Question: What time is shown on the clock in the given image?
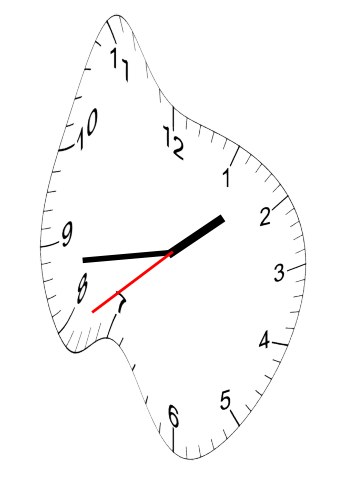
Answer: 01:43:39